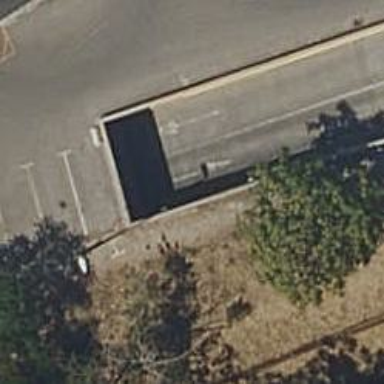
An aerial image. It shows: Wall barrier.